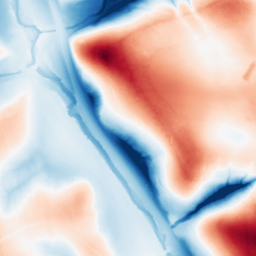
Category: classical
Decomposition family: uniform
Decomposition parameters: size: 100
Upsampling method: bspline
Upsampling parameters: scale: 8
Upsampling scale: 8